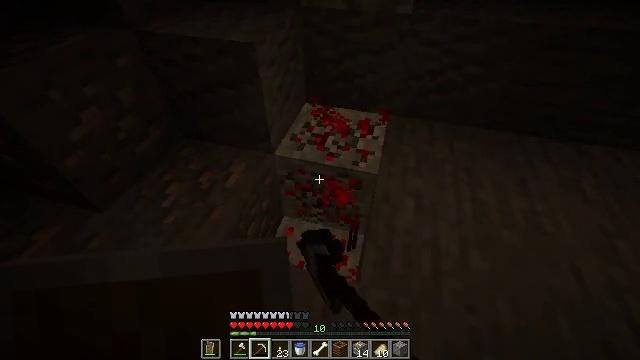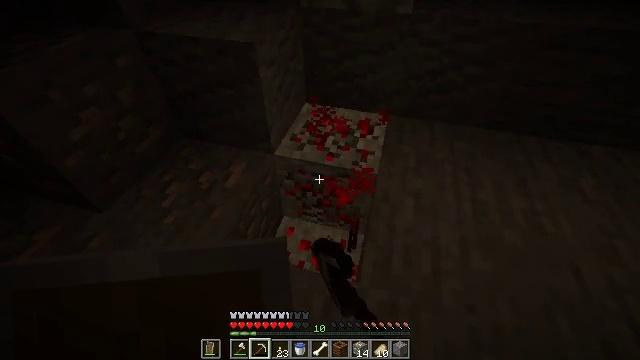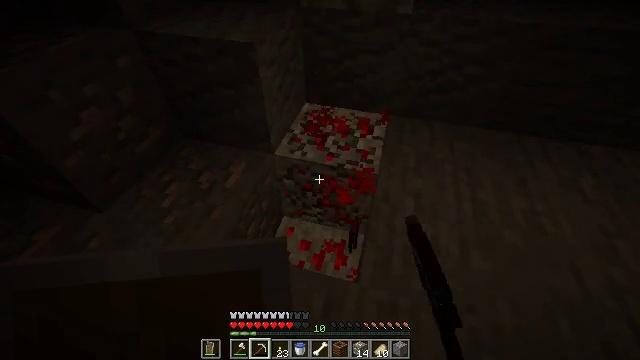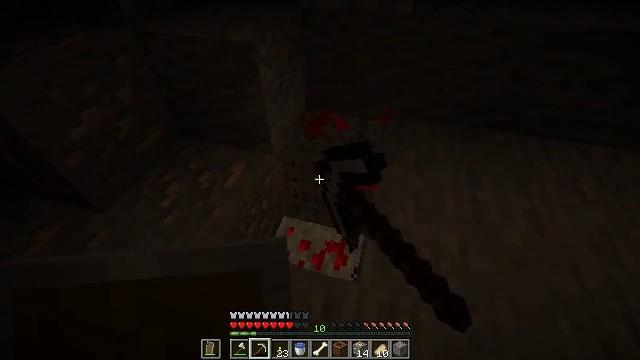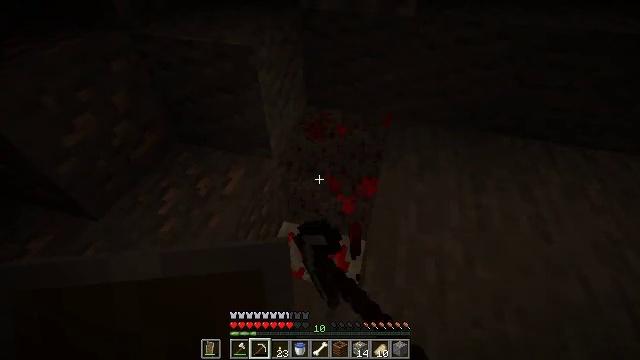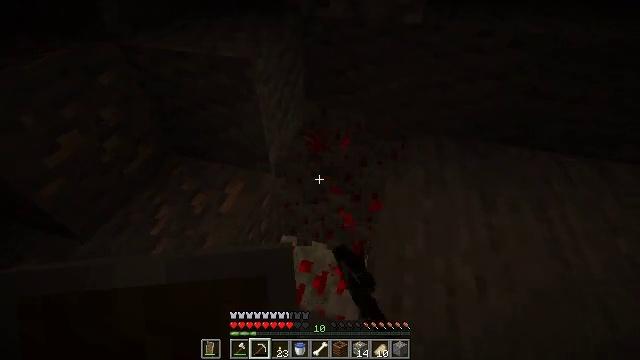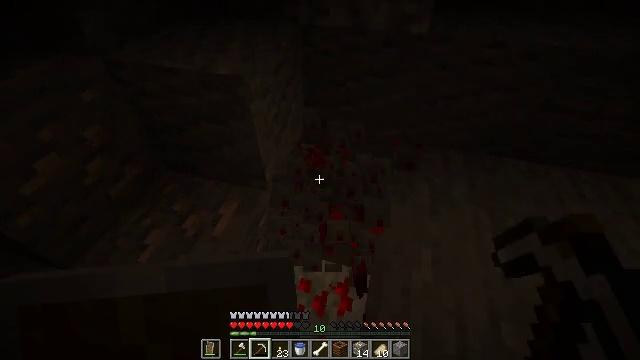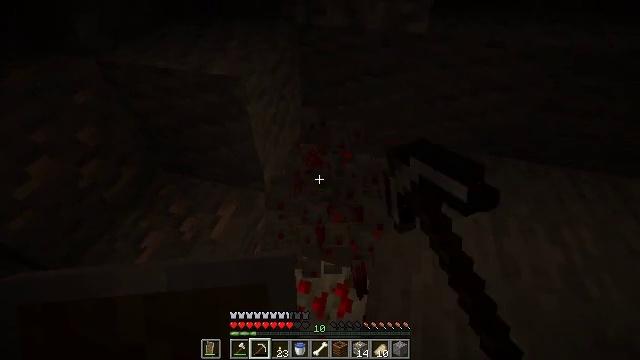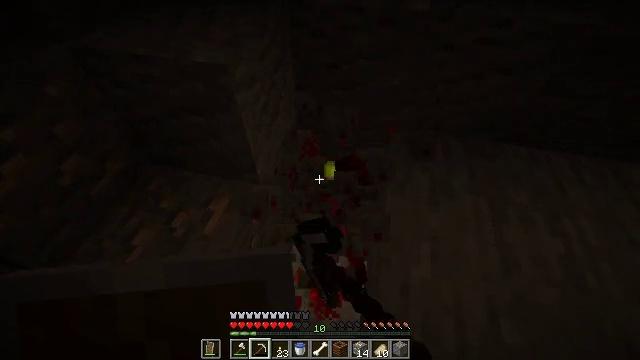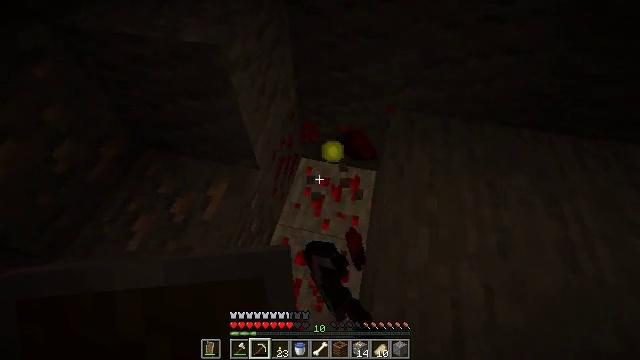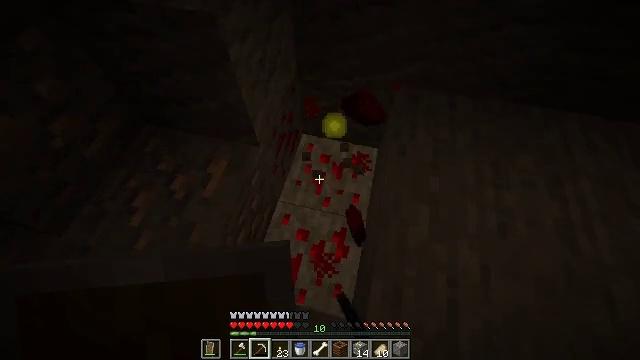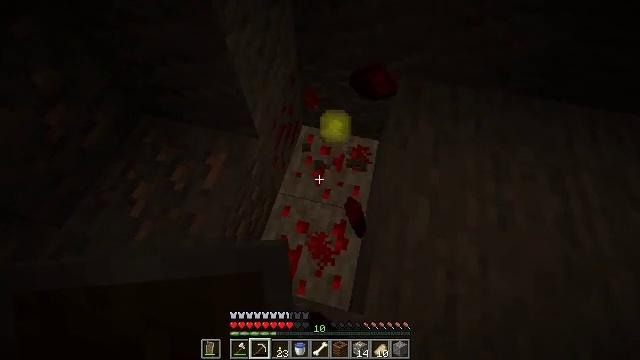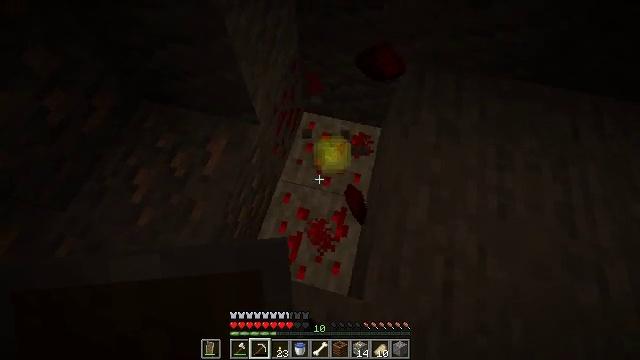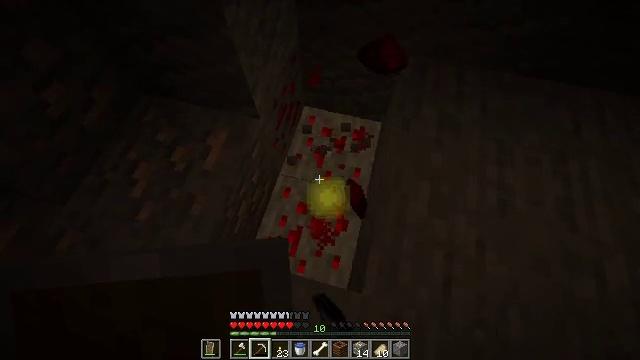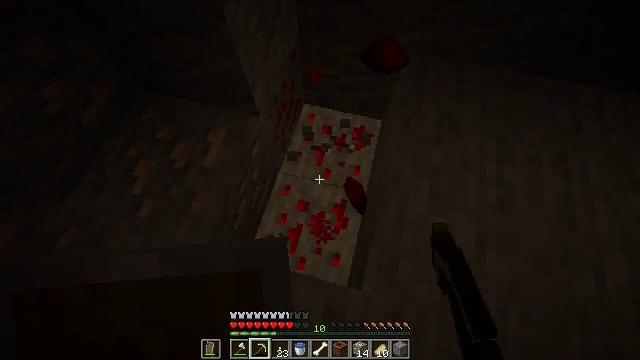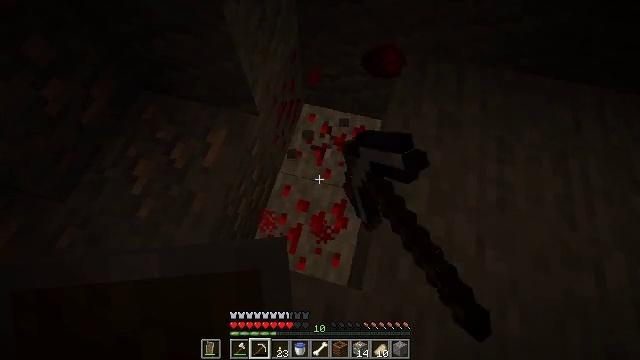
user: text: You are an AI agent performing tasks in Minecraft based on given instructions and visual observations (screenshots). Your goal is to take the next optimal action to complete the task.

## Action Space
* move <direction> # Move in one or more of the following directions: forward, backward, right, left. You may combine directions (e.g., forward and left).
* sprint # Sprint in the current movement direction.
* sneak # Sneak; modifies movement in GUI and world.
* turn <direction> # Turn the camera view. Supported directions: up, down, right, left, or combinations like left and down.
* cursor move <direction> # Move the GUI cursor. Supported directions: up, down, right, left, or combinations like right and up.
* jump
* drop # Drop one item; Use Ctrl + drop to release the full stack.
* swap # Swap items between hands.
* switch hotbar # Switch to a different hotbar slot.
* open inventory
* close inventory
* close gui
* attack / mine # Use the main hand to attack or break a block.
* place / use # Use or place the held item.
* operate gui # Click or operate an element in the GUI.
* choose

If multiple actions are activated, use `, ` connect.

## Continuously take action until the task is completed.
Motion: motion action
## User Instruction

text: Mining redstone ore releases redstone dust.
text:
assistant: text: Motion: attack / mine
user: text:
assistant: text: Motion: attack / mine
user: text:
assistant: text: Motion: attack / mine
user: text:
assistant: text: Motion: move forward, attack / mine
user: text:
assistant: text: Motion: move forward, attack / mine
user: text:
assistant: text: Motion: move forward, attack / mine
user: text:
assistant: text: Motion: attack / mine
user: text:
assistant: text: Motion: turn right and down, attack / mine
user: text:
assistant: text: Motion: turn down, attack / mine
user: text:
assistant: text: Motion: turn down, attack / mine
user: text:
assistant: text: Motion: turn down, attack / mine
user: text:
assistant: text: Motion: turn down, attack / mine
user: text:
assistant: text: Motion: turn down, attack / mine
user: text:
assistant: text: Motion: attack / mine
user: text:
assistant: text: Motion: attack / mine
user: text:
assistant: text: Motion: attack / mine
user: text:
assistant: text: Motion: attack / mine
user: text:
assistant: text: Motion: attack / mine
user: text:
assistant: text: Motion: attack / mine
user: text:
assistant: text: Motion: attack / mine
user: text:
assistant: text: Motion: attack / mine
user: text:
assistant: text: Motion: attack / mine
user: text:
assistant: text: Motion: attack / mine
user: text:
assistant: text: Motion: attack / mine
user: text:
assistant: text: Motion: attack / mine
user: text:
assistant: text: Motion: attack / mine
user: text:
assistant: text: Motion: attack / mine
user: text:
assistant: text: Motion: attack / mine
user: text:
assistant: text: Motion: attack / mine
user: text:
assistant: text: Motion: turn down, attack / mine